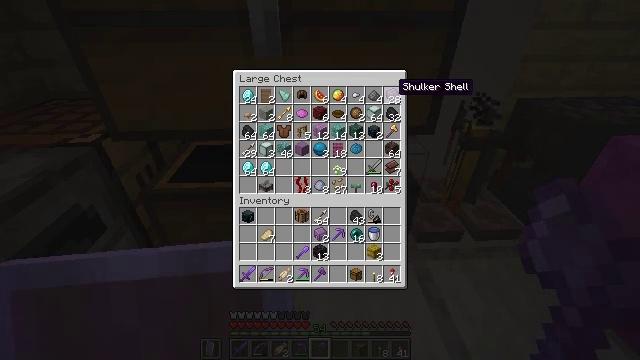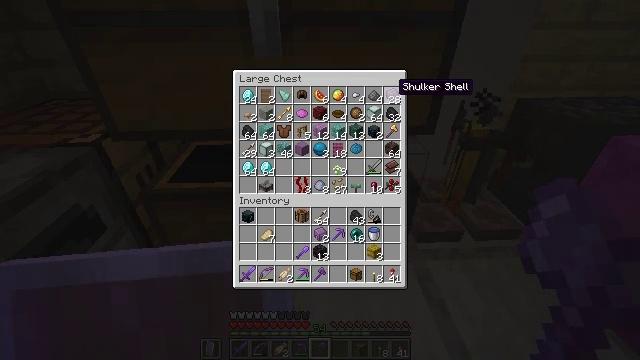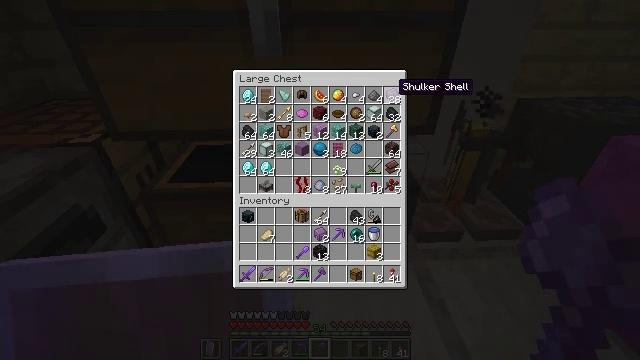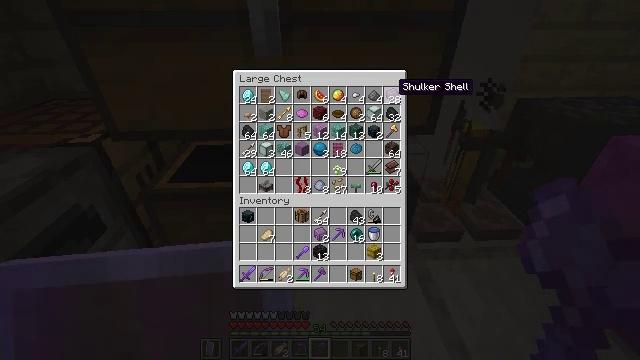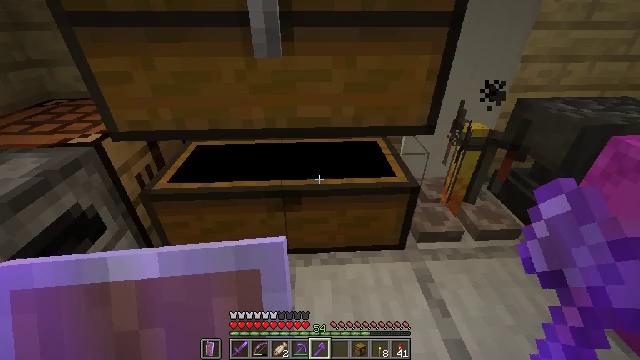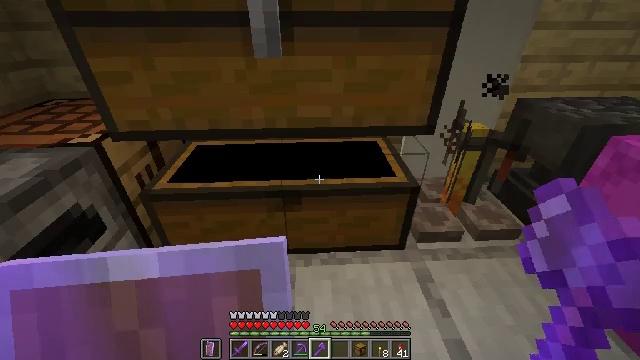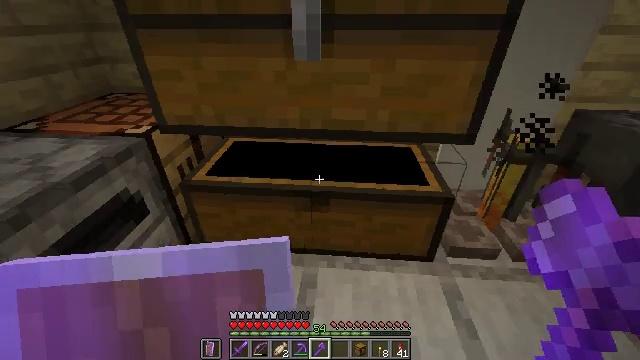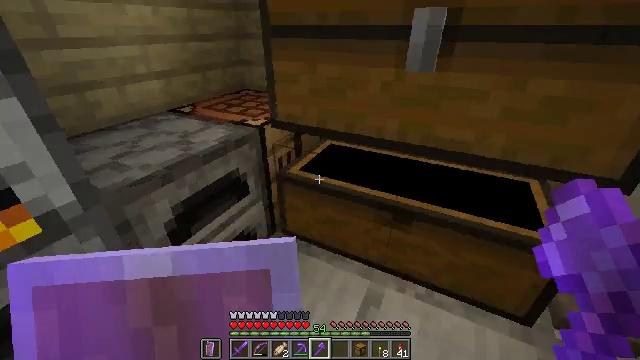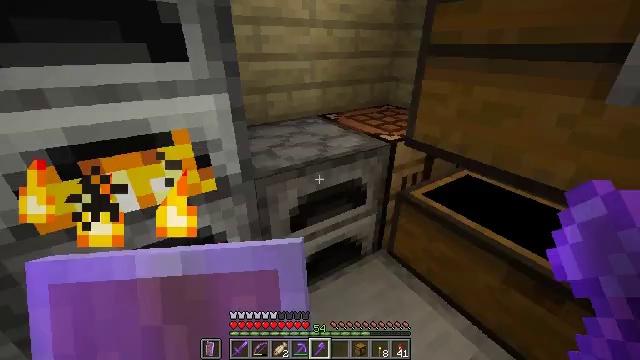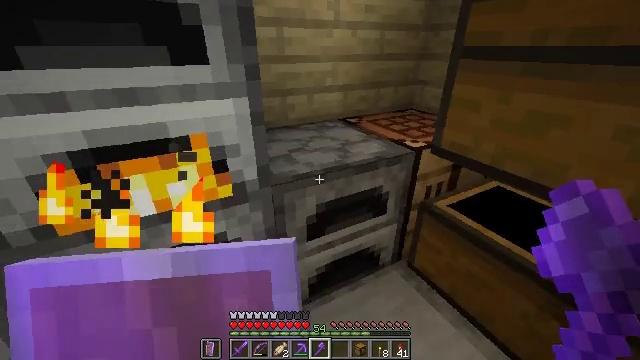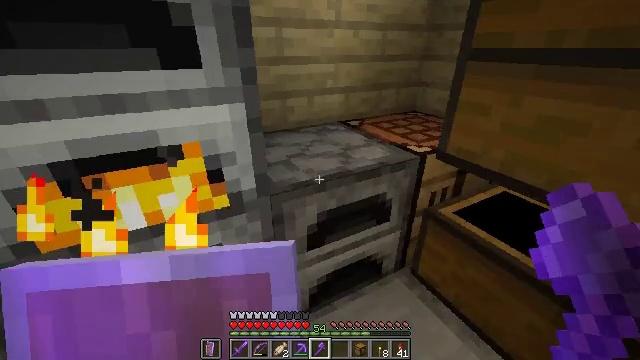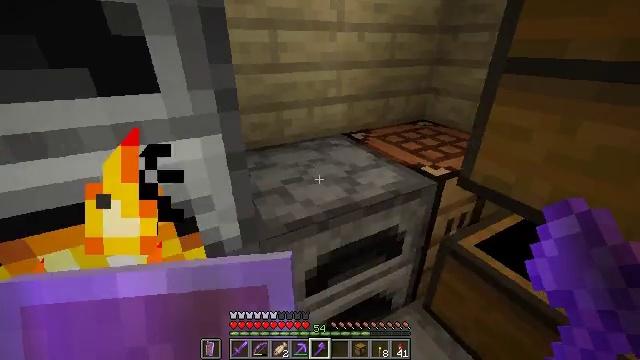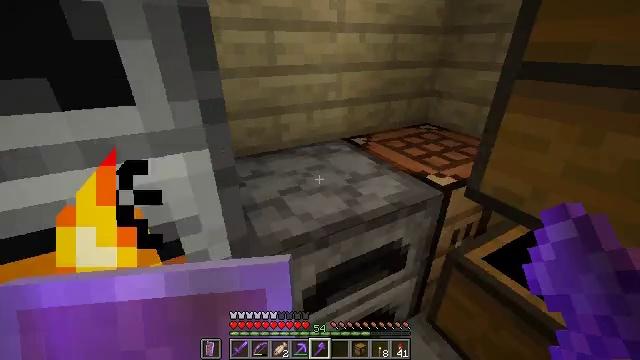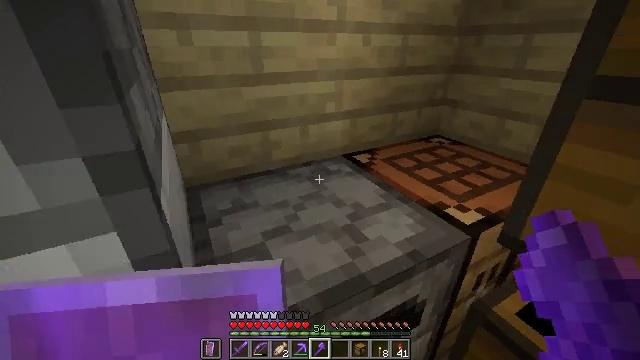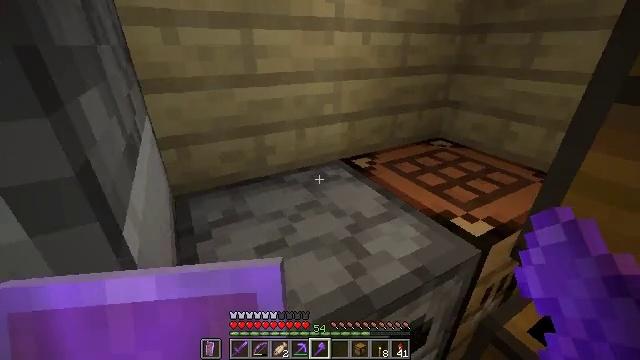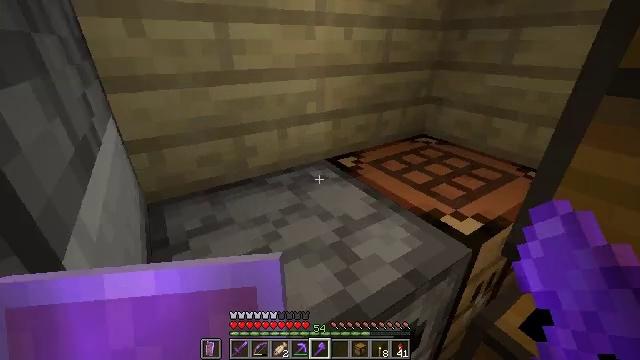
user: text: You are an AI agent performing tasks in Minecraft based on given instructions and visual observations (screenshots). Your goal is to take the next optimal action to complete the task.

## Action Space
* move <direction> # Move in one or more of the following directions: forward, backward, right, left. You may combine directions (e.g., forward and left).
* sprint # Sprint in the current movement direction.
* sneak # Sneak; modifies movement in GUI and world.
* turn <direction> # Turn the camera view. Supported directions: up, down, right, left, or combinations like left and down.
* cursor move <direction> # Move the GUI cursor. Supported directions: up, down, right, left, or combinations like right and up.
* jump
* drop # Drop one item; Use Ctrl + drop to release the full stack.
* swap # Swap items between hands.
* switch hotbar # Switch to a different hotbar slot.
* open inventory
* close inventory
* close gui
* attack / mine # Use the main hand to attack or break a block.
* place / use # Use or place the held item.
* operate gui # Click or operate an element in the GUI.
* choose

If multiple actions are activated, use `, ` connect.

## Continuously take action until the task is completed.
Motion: motion action
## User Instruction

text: Combine a chest and shulker shells to craft a shulker box.
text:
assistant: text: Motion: no_op
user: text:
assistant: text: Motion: no_op
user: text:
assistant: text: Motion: no_op
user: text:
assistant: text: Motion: no_op
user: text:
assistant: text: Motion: no_op
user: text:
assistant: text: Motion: turn left
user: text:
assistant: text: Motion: turn left and up
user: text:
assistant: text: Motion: turn left and up
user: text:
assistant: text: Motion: move forward, turn left
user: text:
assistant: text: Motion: move forward
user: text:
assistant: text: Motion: move forward
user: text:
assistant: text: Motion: move forward
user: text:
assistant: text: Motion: move forward
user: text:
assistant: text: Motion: no_op
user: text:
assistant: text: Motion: turn right
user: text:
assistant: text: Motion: turn right
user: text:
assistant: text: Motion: turn right
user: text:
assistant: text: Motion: no_op
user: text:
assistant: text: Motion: no_op
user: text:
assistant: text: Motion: no_op
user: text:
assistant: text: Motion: turn right
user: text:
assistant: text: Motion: turn right and up
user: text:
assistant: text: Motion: turn right and up
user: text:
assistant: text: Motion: no_op
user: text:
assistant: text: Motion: use / place
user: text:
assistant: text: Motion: use / place
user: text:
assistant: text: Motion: use / place
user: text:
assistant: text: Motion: use / place
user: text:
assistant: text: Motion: no_op
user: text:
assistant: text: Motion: no_op